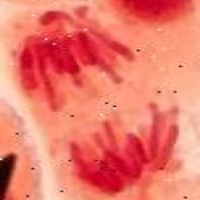
Label: anaphase